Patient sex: M
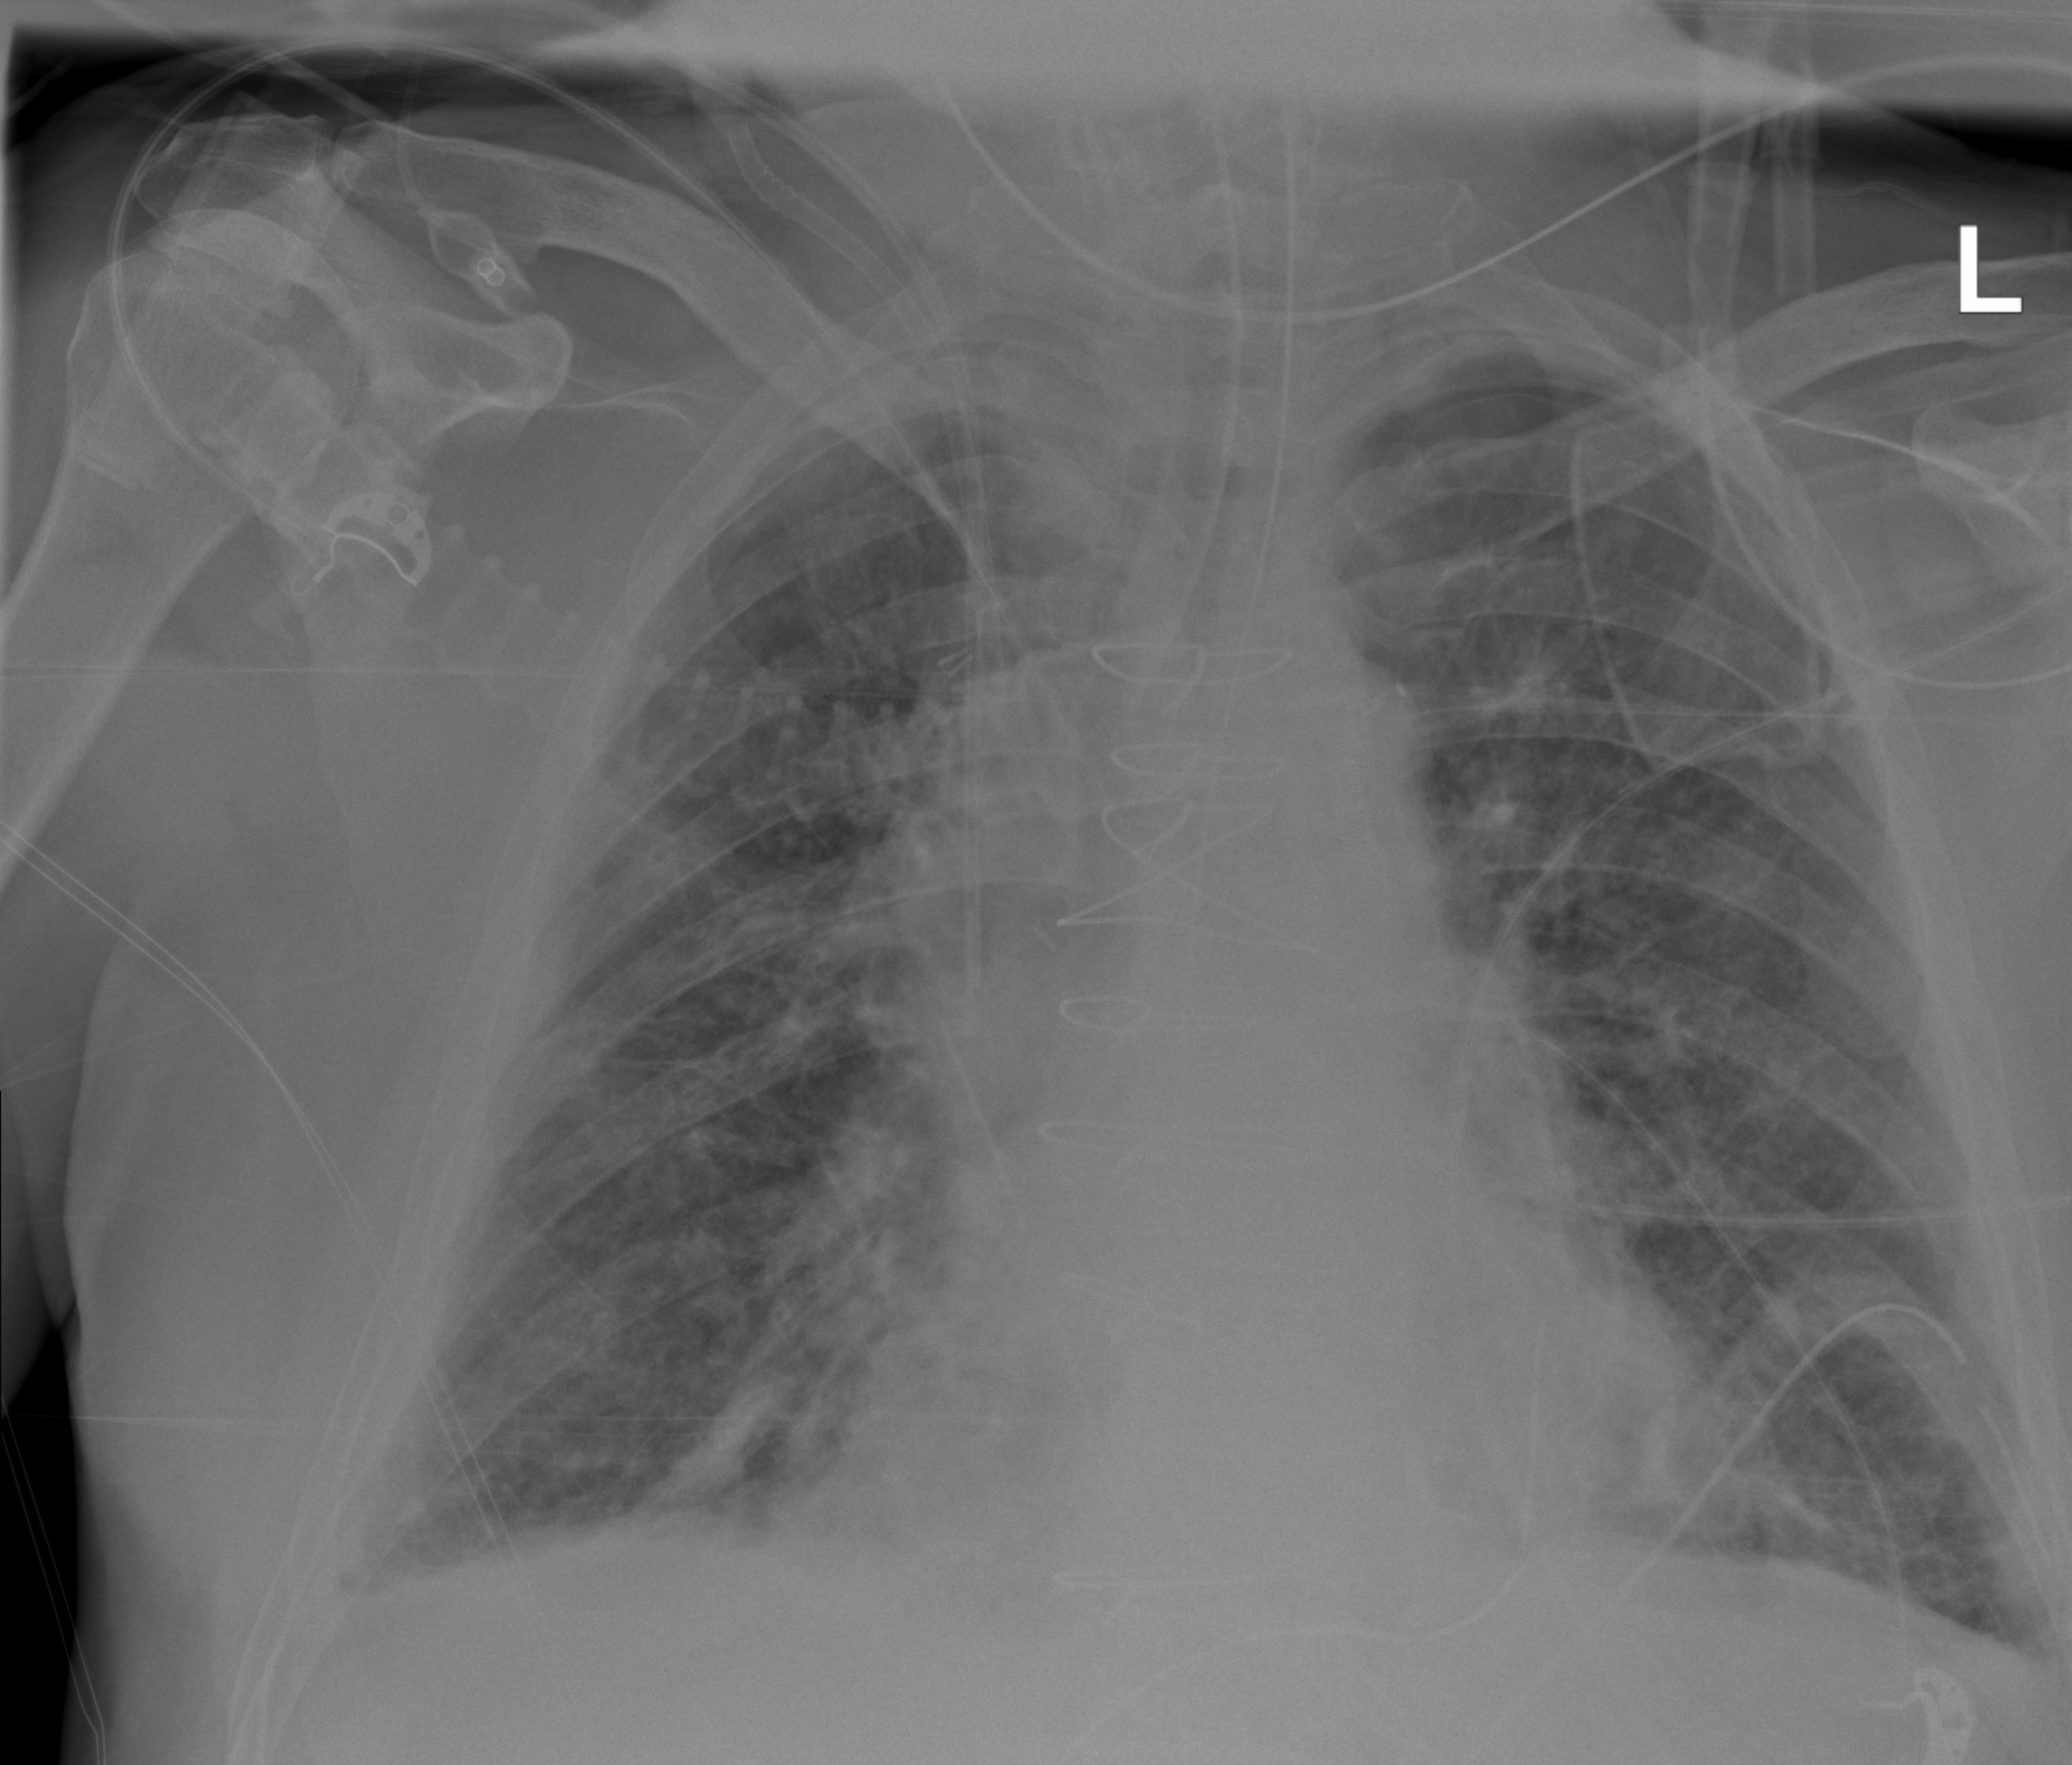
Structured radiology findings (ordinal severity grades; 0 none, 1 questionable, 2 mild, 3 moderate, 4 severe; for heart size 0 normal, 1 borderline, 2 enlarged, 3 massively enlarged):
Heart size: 2
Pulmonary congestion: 2
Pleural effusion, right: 2
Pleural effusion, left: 1
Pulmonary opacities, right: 2
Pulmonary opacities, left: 2
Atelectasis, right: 2
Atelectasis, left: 2